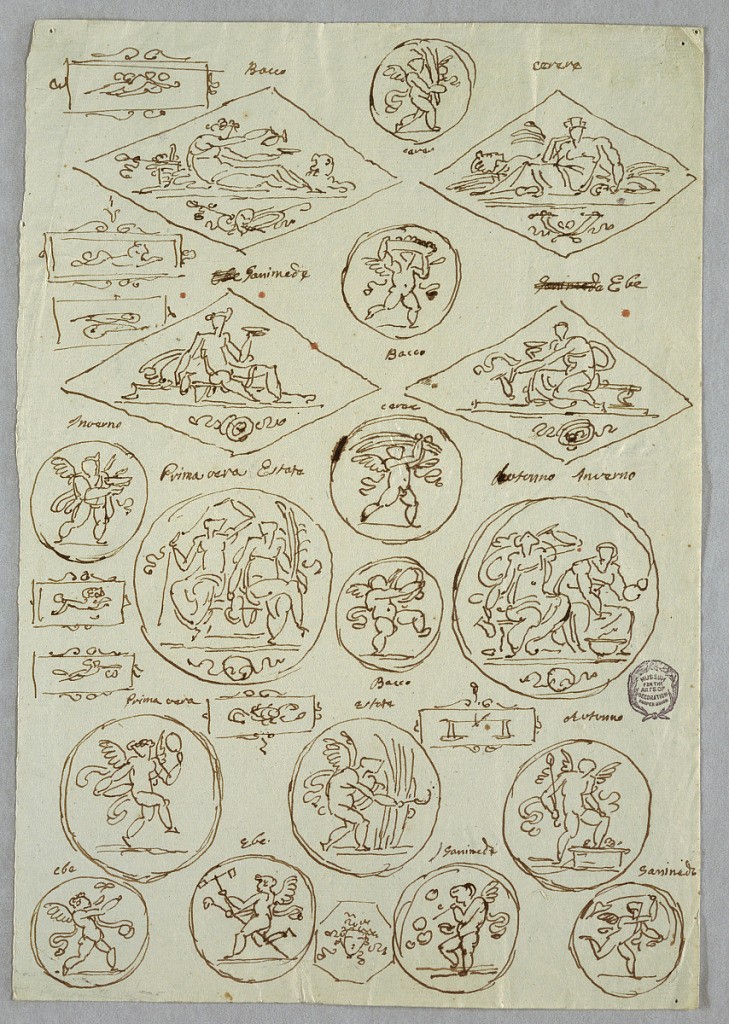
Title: Project for Decoration of Ceiling
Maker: Felice Giani, Italian, 1758–1823
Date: ca. 1800
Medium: Pen and brown ink, brush and brown wash, traces of graphite on light green laid paper
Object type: Drawing
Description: Four rhombus with Bacchus, Cerere, Ganymede, Hebe; two tondi with the Seasons; thirteen tondi with cupids; seven decorative folders; octagonal with masks.